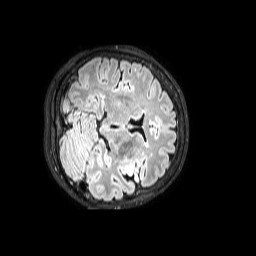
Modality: FLAIR
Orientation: axial
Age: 44
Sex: female
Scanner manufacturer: philips
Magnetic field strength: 3 T
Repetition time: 4.8 s
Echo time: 0.2794 s